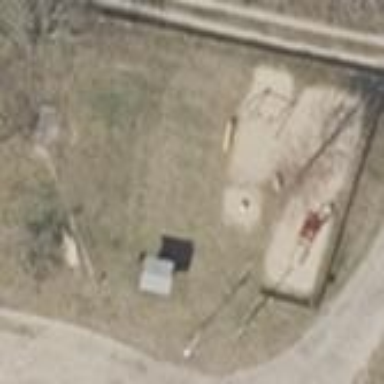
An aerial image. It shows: Playground area for leisure activities on the land.